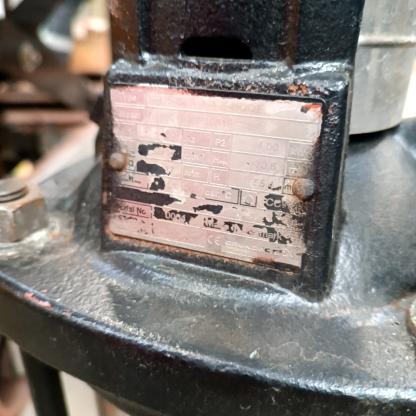
Klasa: tabliczka-znamionowa